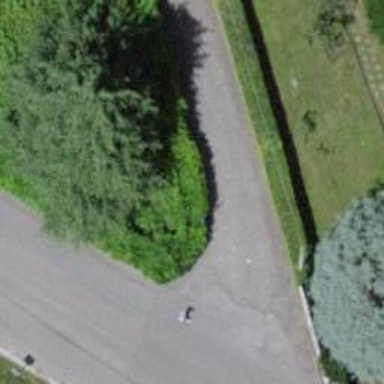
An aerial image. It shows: Residential road with pebblestone surface.